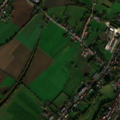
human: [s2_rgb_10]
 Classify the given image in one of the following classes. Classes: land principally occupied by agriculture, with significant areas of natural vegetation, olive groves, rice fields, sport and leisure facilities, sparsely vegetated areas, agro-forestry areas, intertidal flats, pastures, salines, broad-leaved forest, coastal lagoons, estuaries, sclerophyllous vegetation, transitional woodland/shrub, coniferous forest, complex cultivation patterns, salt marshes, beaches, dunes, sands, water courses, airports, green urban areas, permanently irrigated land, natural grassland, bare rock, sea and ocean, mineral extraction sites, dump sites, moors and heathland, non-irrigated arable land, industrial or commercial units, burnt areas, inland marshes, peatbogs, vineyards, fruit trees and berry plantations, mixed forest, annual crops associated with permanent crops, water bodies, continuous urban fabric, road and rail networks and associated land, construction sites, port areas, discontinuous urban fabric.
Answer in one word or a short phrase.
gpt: discontinuous urban fabric, non-irrigated arable land, complex cultivation patterns, land principally occupied by agriculture, with significant areas of natural vegetation